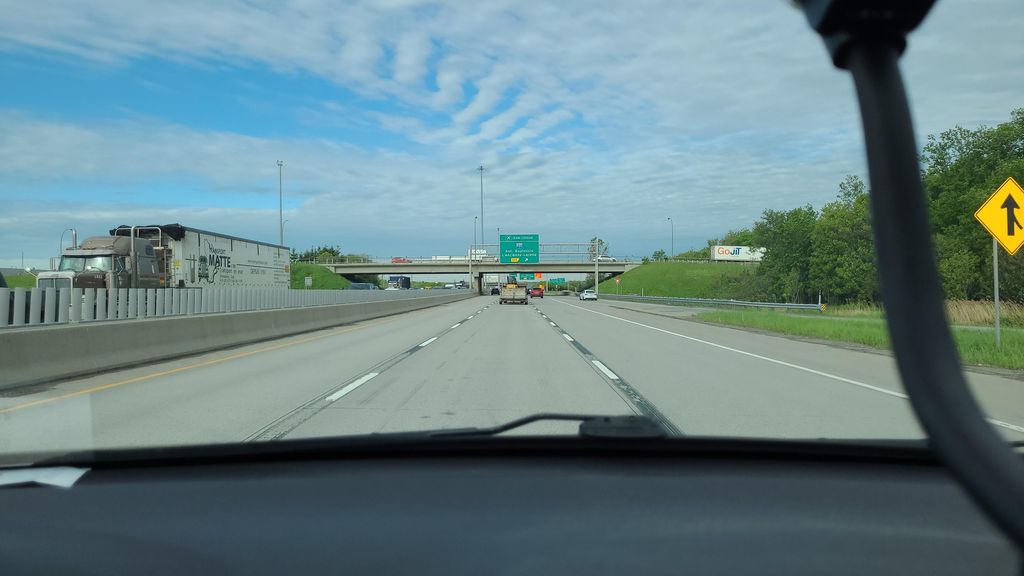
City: quebec_city